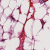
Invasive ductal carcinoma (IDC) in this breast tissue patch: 0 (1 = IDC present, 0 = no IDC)